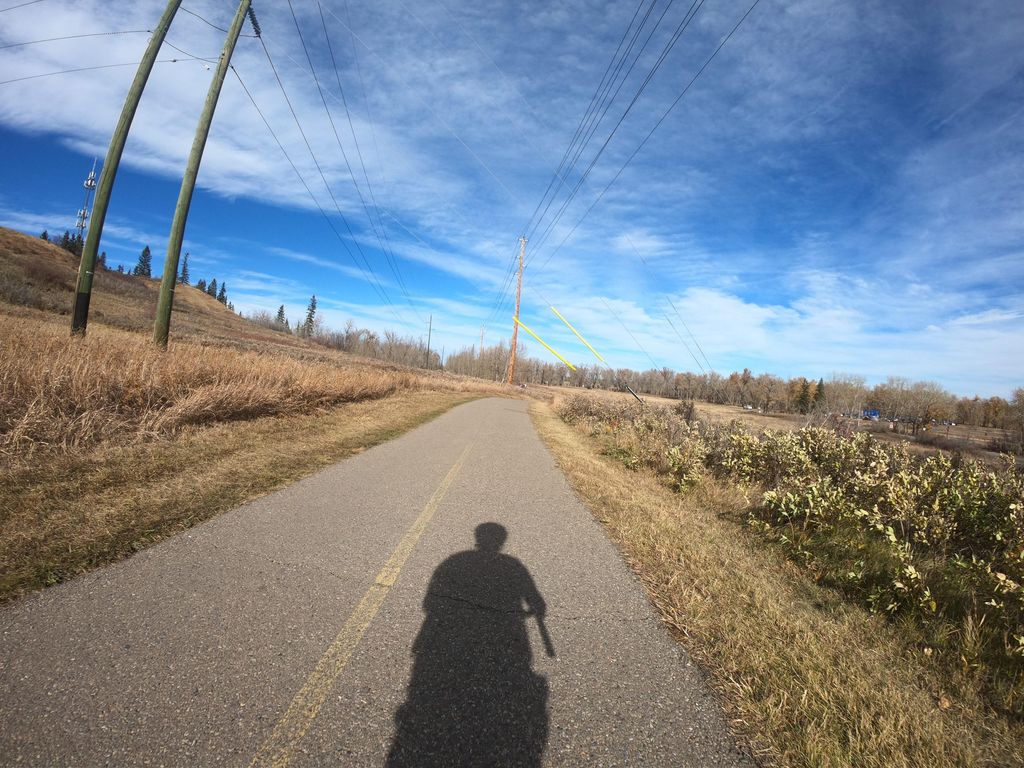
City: calgary